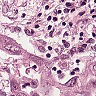
Metastatic tissue present: yes